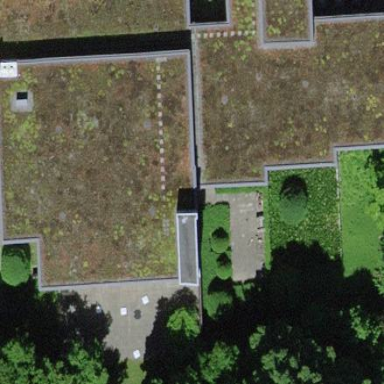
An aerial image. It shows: Public building.